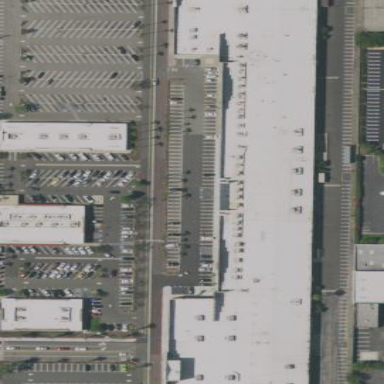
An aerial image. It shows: Retail building.